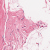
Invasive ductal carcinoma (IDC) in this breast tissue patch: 0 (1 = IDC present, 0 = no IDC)